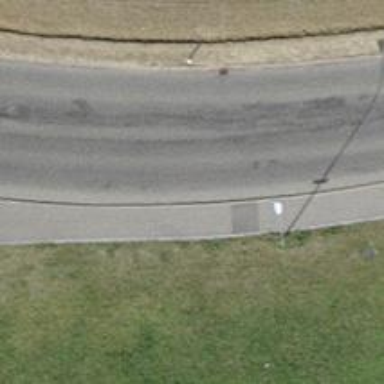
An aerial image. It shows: Sidewalk along the footway.